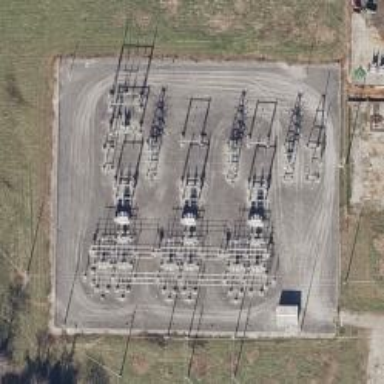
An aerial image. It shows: Switch for power supply.